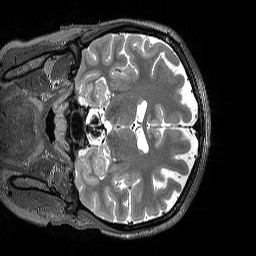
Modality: T2w
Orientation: coronal
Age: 25
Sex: female
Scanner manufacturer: siemens
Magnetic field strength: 3 T
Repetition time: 3.2 s
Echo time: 0.564 s